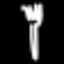
Label: fork